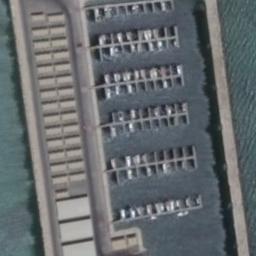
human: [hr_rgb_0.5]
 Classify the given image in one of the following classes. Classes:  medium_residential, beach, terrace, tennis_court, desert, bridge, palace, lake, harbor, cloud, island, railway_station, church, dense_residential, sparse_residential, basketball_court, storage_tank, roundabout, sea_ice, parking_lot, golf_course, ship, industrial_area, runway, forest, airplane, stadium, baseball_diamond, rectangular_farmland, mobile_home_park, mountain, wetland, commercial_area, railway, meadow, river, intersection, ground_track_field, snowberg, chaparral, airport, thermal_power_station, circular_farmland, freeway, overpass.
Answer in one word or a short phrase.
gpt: harbor